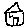
Label: house